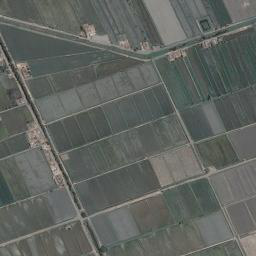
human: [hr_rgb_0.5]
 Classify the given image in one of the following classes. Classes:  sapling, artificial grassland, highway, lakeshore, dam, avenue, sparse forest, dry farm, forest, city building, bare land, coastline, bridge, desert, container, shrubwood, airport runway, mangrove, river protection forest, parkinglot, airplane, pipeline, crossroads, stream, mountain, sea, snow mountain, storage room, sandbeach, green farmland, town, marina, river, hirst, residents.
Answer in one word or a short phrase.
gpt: green farmland